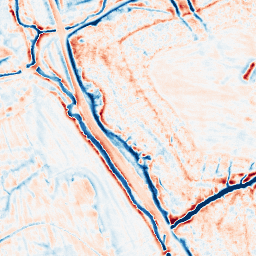
Category: edge_preserving
Decomposition family: bilateral
Decomposition parameters: d: 15
sigma_color: 25
sigma_space: 75
Upsampling method: quintic
Upsampling parameters: scale: 2
Upsampling scale: 2